Question: I typically use the 'cornerRadius' property to apply rounded corners to view layers. When the views only need rounded top or bottom corners, I apply a mask with a bezier path instead (using 'bezierPathWithRoundedRect:byRoundingCorners:cornerRadii:'). When both approaches are combined in the same view hierarchy, the rounded corners are not properly aligned, as illustrated below:

This simplified example can be reproduced with the following code:
'''
@interface ViewController : UIViewController
@end
@implementation ViewController
- (void)viewDidLoad
{
[super viewDidLoad];
self.view.backgroundColor = [UIColor blackColor];
CGRect frame = CGRectMake(50.0, 50.0, 100.0, 100.0);
CGFloat radius = 20.0;
// Apply cornerRadius to green backdrop view.
UIView *backdropView = [[UIView alloc] initWithFrame:frame];
backdropView.backgroundColor = [UIColor greenColor];
backdropView.layer.cornerRadius = radius;
[self.view addSubview:backdropView];
// Apply bezier path mask to black front view.
UIView *frontView = [[UIView alloc] initWithFrame:frame];
frontView.backgroundColor = [UIColor blackColor];
CAShapeLayer * maskLayer = [CAShapeLayer layer];
maskLayer.path = [UIBezierPath bezierPathWithRoundedRect:frontView.bounds
byRoundingCorners:UIRectCornerAllCorners
cornerRadii:CGSizeMake(radius, radius)].CGPath;
frontView.layer.mask = maskLayer;
[self.view addSubview:frontView];
}
@end
'''
Setting the 'shouldRasterize' property of the different layers involved did not solve the issue. I would like to understand why this happens. A possible workaround would be to always apply the bezier path mask rather than simply setting the corner radius but that feels like overkill.
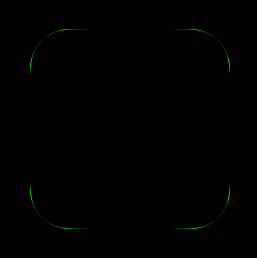
Answer: This website does a pretty good job explaining: <URL>
For an extra illustration, see:
<URL>